Current action and preconditions to check: trajectory_clear

Your task: For each precondition in the list above, predict whether it will hold at this action.

Consider the current scene as observed from the mobile robot's camera, and analyze the predicted future states of all dynamic agents (e.g., people, animals, vehicles, or any moving entities) within the NEXT SECOND.

IMPORTANT: Only answer "very likely" if you are absolutely certain—based on strong, clear evidence—that a dynamic agent will violate the precondition in the predicted future state. Do NOT answer "very likely" for unlikely, ambiguous, or low-probability risks.

Ask yourself for each precondition: Is there a high probability, with clear and convincing evidence, that the predicted future states of any dynamic agent will interfere with the predicted future state of the currently executing action within the NEXT SECOND, causing that precondition to fail?

Assess the risk level based on these predictions. Use "likely" or "very likely" if motions create a clear risk of interference.

Use "neutral" or "improbable" if agents are nearby but their predicted paths are clearly diverging or non-conflicting.

Failure Risk Categories: "very improbable", "improbable", "neutral", "likely", "very likely"

Answer Format: Output ONLY the probability_of_failure value from these categories: "very improbable", "improbable", "neutral", "likely", "very likely"

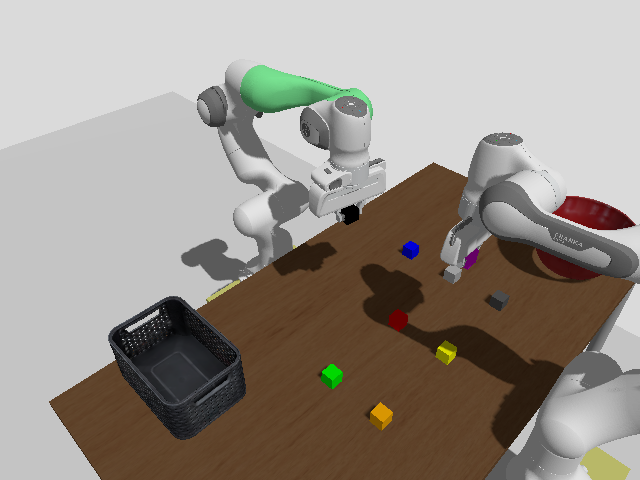

Answer: very improbable